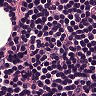
Metastatic tissue present: no